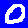
Digit: 0